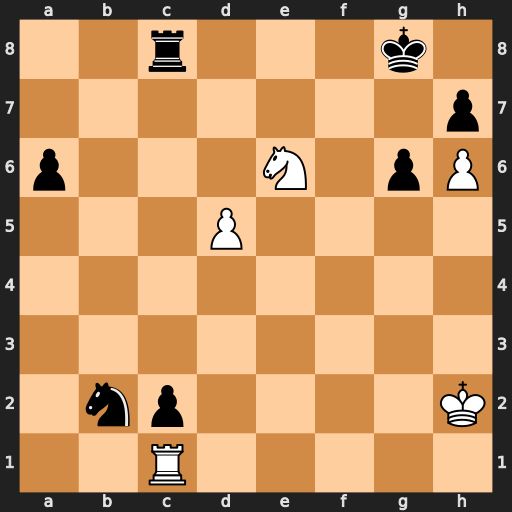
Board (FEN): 2r3k1/7p/p3N1pP/3P4/8/8/1np4K/2R5
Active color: w
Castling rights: -
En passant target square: -
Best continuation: d6 Nc4 d7